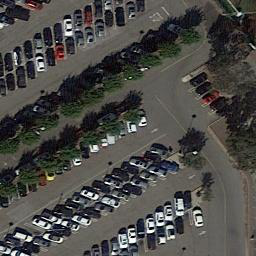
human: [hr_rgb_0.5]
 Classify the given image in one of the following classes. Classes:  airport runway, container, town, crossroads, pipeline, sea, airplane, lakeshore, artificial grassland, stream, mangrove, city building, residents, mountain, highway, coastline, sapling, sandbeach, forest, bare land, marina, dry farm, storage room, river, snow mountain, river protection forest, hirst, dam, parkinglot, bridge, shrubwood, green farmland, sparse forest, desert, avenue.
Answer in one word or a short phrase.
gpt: parkinglot